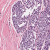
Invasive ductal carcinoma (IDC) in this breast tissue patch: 0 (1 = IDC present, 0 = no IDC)